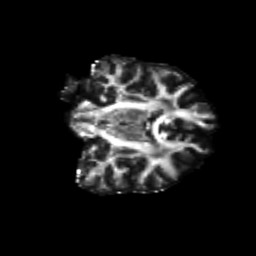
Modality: FA
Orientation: coronal
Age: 20
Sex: male
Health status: healthy
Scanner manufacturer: siemens
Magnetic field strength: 3 T
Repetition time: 8.6 s
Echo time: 0.095 s